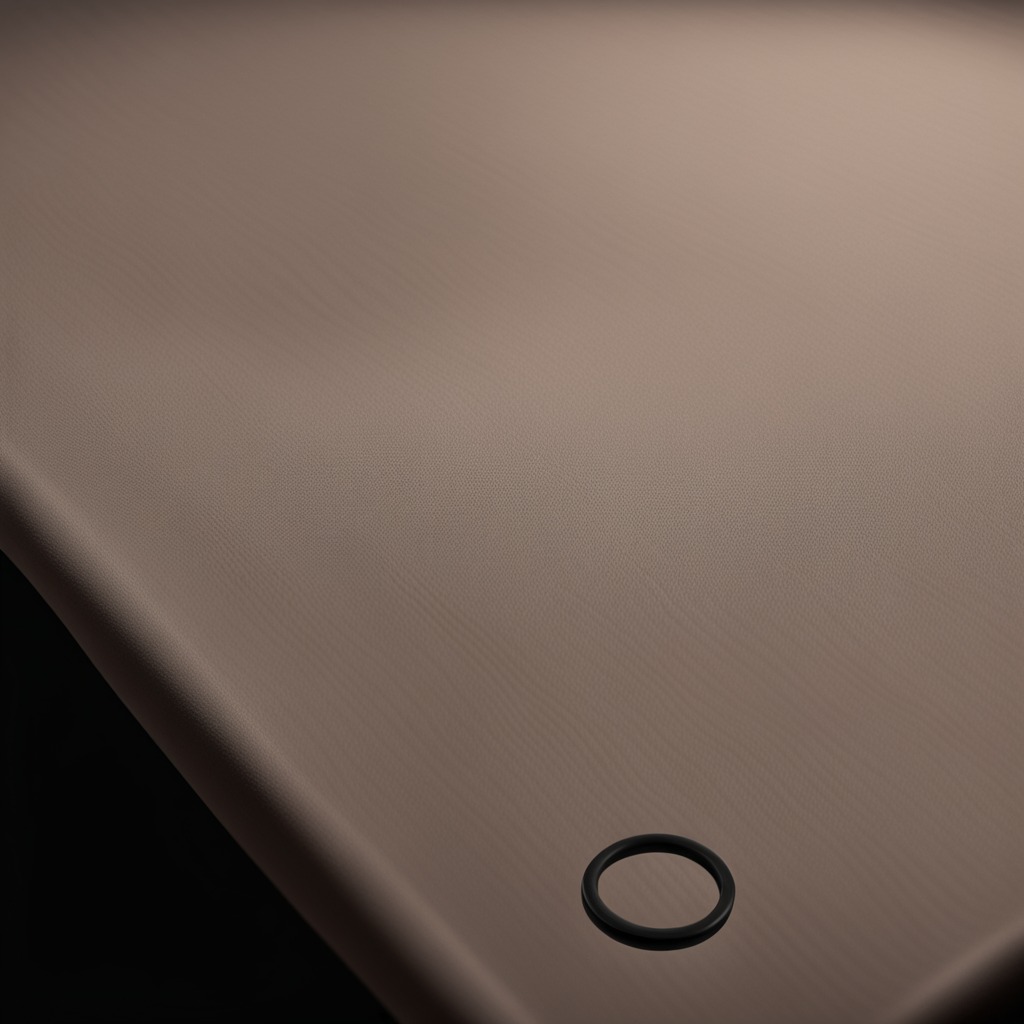
A rubber O-ring lying on a wooden table inside a workshop at night dim ambient light soft shadows worn but beneath the cloth